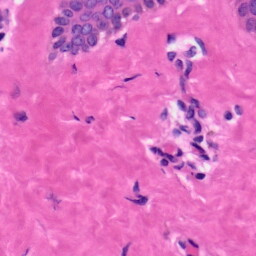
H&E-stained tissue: Skin